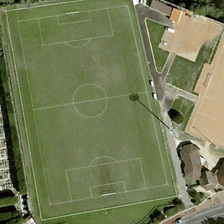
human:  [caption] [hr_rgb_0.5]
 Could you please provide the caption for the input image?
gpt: a football field is near some green trees and several buildings .

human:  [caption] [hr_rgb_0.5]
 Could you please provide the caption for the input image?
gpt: a football field is near some green trees and several buildings .

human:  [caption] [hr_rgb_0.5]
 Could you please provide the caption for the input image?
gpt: a football field is near some green trees and several buildings .

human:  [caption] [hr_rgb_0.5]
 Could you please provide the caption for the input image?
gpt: a football field is near some green trees and several buildings .

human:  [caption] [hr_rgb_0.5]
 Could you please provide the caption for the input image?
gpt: a football field is near some green trees and several buildings .